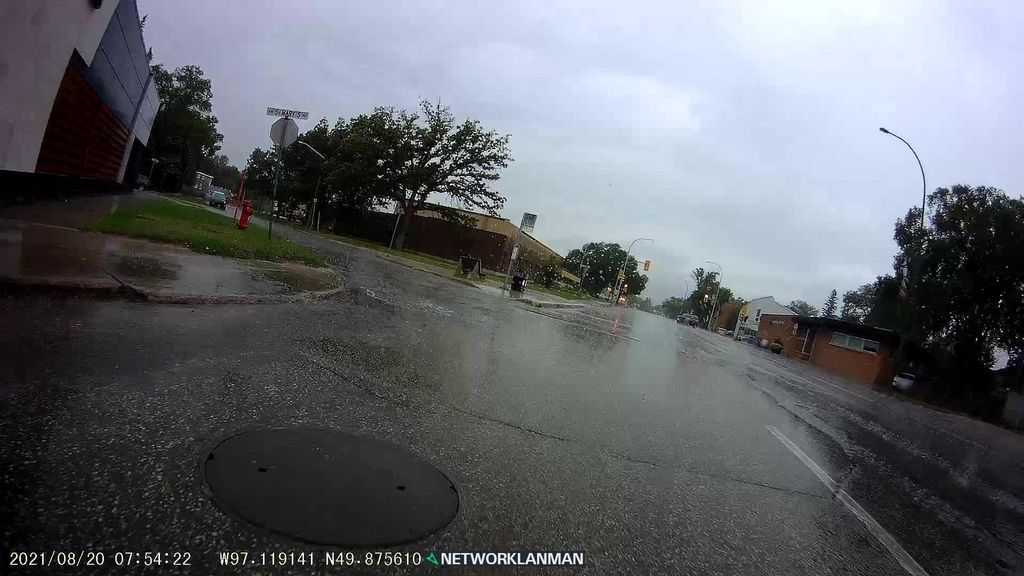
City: winnipeg